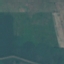
Label: Pasture